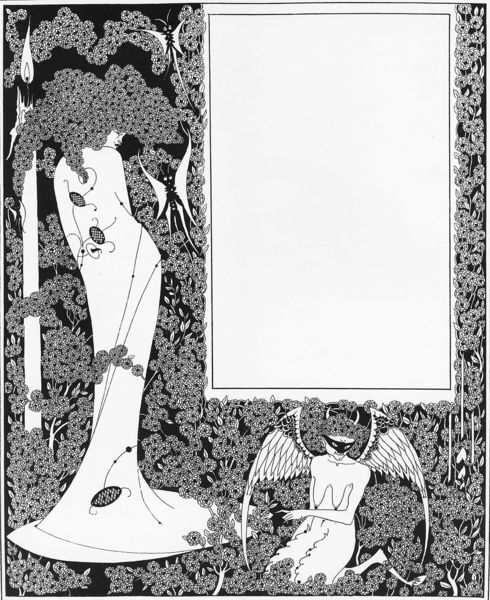
Titel: Salome, Einrahmung der Bilderliste
Künstler: Aubrey Beardsley
Institution: Massachuttes, Grenville L. Winthrop Bequest, Fogg Art Museum, Harvard University
Schlagwörter: akt, flügel, weiß, blumen, brust, busen, elegant, frau, kleid, schwarz, zeichnung, blüten, muster, ornament, zweige, haare, pflanze, pflanzen, engel, brüste, jugendstil, floral, kerze, klimt, flamme, maske, rechteck, druck, schwarz-weiß, fliegend, dämon, schmetterling, beardsley, teufel, knieend, kniend, hörner, insekt, fee, fantasie, geometrie, falter, docht, blüen, demon, geschöpfe, hängebusen, hängebrust, demonin